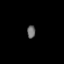
Tissue: prostate
Cell type: Myeloid cells
Senescence score: 0.3546
Nuclear area (px): 105
Mean DAPI intensity: 106.819